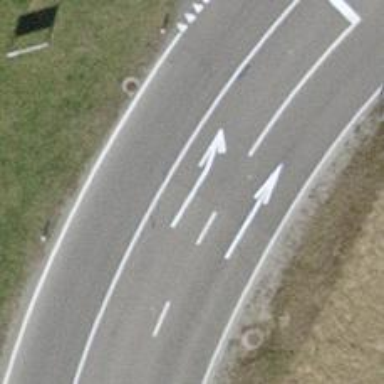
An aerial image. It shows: Asphalt road classified as primary highway.